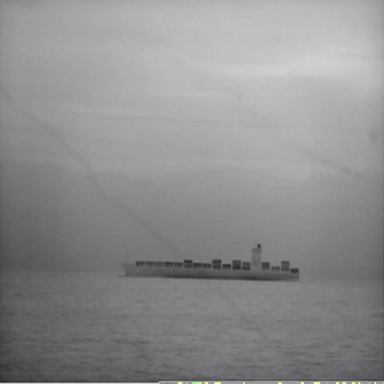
There is a fishing_boat in the infrared image.